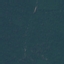
Land use / land cover class: Forest